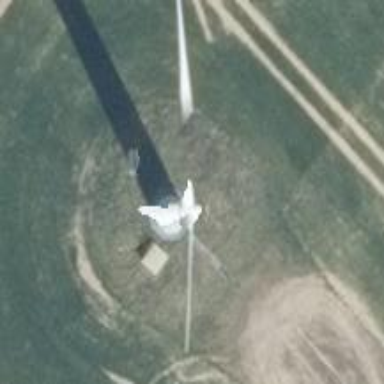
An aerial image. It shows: Wind generator powered by wind. The generator type is horizontal axis and it uses wind turbines.